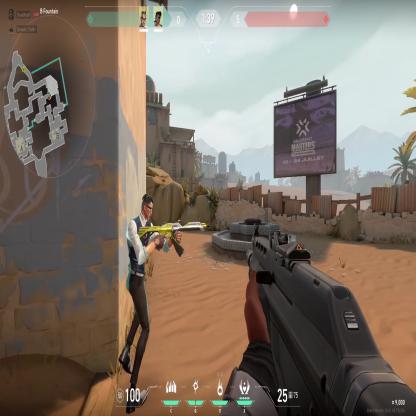
Label: teammate